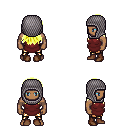
a pixel art fantasy rpg character, male body template, human, dark skin, maroon tunic, gold greaves, gold unkempt hairstyle, chain hood, brown shoes, four views (front, back, left, right), 2x2 character sprite sheet, small pixel art, hard edges, no anti-aliasing